Question: I'm trying to make a bar plot with a color bar, each bar's hight is one variable (y) and each bar should have a color depending on another variable (c).
What I've got to is this (simple example):
'''
data_x = [0,1,2,3]
data_hight = [60,60,80,100]
data_color = [1000,500,1000,900]
data_color = [x / max(data_color) for x in data_color]
fig, ax = plt.subplots(figsize=(15, 4))
my_cmap = plt.cm.get_cmap('GnBu')
colors = my_cmap(data_color)
rects = ax.bar(data_x, data_hight, color=colors)
CS = plt.contourf([data_x, data_color],cmap=my_cmap)
cbar = plt.colorbar(CS, cmap=my_cmap)
cbar.set_label('Color', rotation=270,labelpad=25)
plt.xticks(data_x)
plt.ylabel("Y")
plt.show()
'''

The main problem is that the histogram colors are fine but the color bar is in a diferent scale. besides that I can see a blue line at y=0, it shouldn't be there.
Any help will be a preciated.
Thanks!
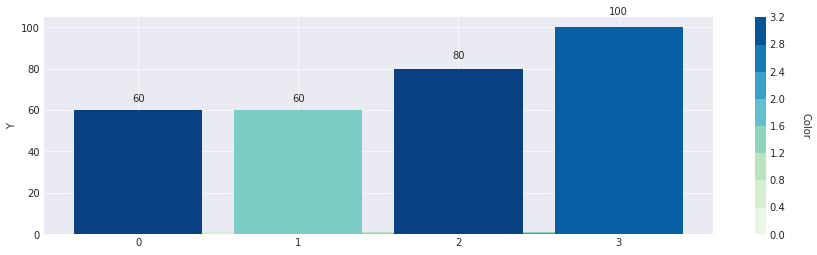
Answer: You are creating a 'contourf' plot inside your bar plot. That makes no sense.
Instead you would need to create a mappable without any visual representation to supply to the colorbar. This would be a 'ScalarMappable'.
'''
import matplotlib.pyplot as plt
from matplotlib.cm import ScalarMappable
data_x = [0,1,2,3]
data_hight = [60,60,80,100]
data_color = [1000.,500.,1000.,900.]
data_color = [x / max(data_color) for x in data_color]
fig, ax = plt.subplots(figsize=(15, 4))
my_cmap = plt.cm.get_cmap('GnBu')
colors = my_cmap(data_color)
rects = ax.bar(data_x, data_hight, color=colors)
sm = ScalarMappable(cmap=my_cmap, norm=plt.Normalize(0,max(data_color)))
sm.set_array([])
cbar = plt.colorbar(sm)
cbar.set_label('Color', rotation=270,labelpad=25)
plt.xticks(data_x)
plt.ylabel("Y")
plt.show()
'''
<URL>